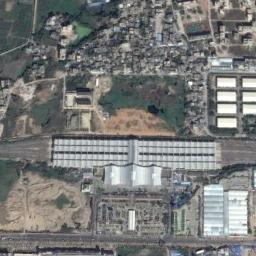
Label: railway_station